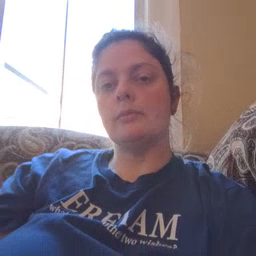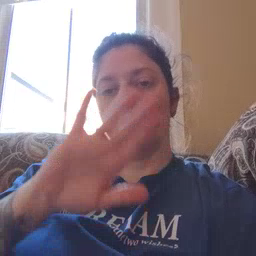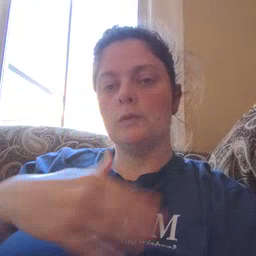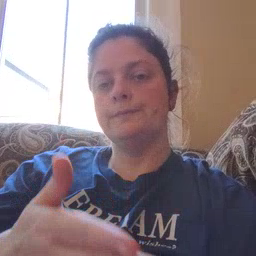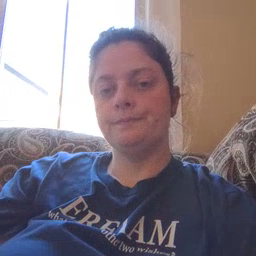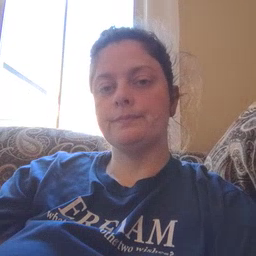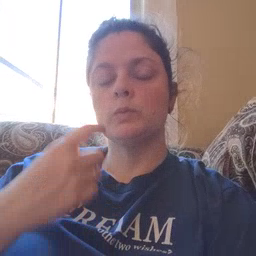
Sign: all